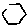
Label: hexagon